Question: I have created a windows store app and associate it with the store using the Visual Studio IDE. In the Visual Studio IDE there are menu options to create App packages and upload App Packages.

My question is, is it possible to upload app packages using the command line so that I can create a script in the CI to upload app packages to the store? If it is possible, how?
There were lot of tutorials on how to build app packages and deploying to local machine using command line but not on uploading app packages to the store using command line.
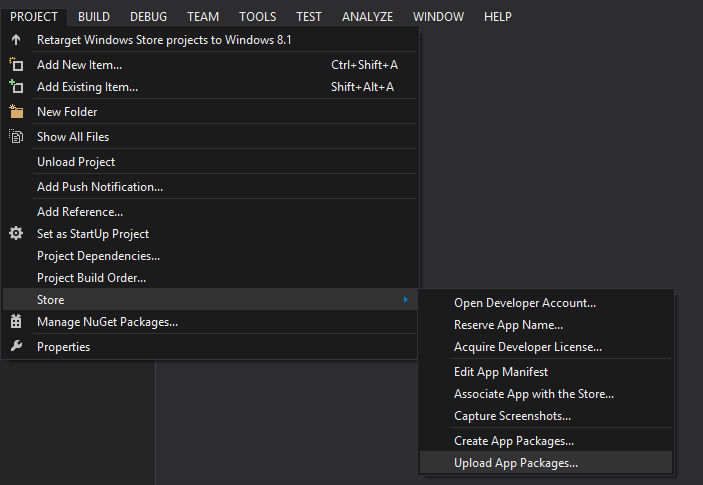
Answer: This article shows you what CmdLets are available: <URL>